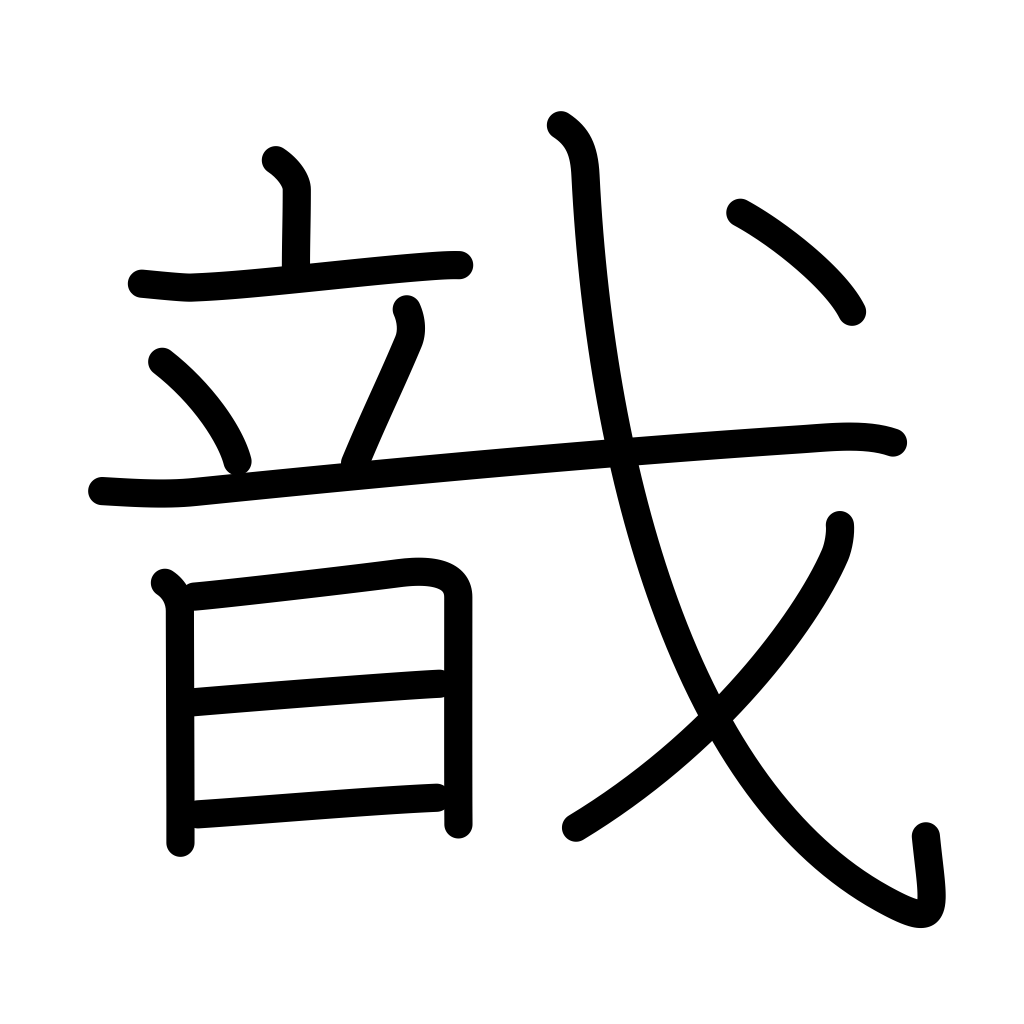
Meaning: sword, potter's clay, to gather